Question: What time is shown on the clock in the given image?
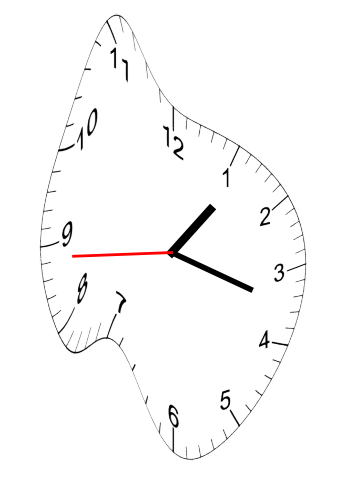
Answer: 01:17:44